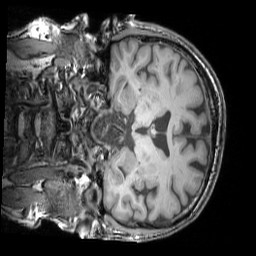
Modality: T1w
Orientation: coronal
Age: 62
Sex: male
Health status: ill
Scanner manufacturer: siemens
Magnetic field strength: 3 T
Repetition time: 1.75 s
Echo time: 0.00418 s